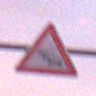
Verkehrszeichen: Stau
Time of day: SunriseSunset
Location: Outdoor (Urban)
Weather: PartlyCloudy
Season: NotSpecified
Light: Natural